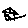
Label: house